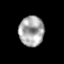
Tissue: prostate
Cell type: Myeloid cells
Senescence score: 0.8181
Nuclear area (px): 733
Mean DAPI intensity: 168.233